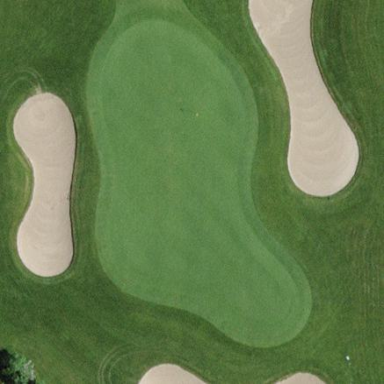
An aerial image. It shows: Golf green.